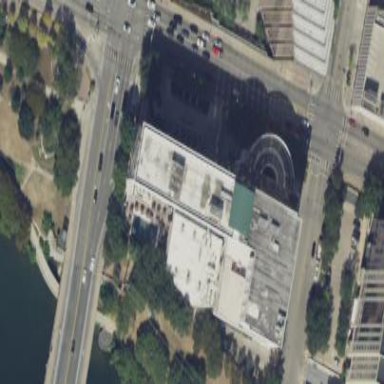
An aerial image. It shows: Part of building is shown in the image.